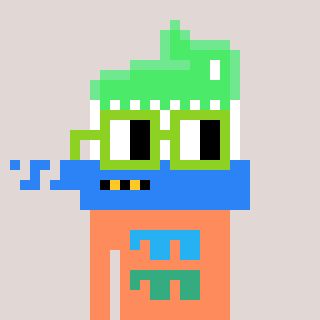
a pixel art character with square light green glasses, a toothbrush-shaped head and a peachy-colored body on a warm background